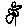
Label: flower